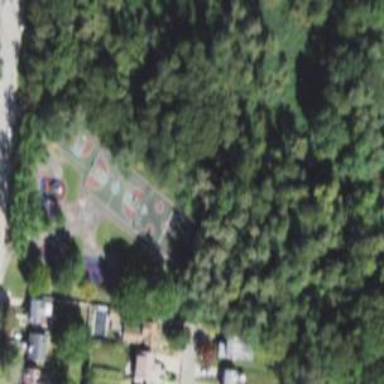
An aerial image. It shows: Lovely park for leisure and relaxation.